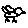
Label: bird